Field crop: tomato
Growth stage: 1
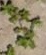
Species: portulaca